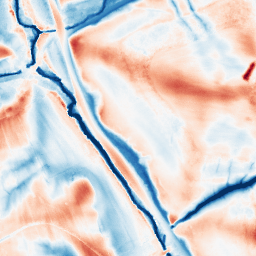
Category: edge_preserving
Decomposition family: guided
Decomposition parameters: radius: 16
eps: 0.001
Upsampling method: quintic
Upsampling parameters: scale: 4
Upsampling scale: 4